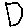
Label: hexagon